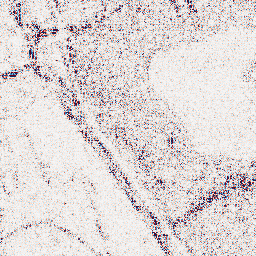
Category: wavelet
Decomposition family: wavelet_dwt
Decomposition parameters: wavelet: db8
level: 1
Upsampling method: bicubic
Upsampling parameters: scale: 4
Upsampling scale: 4